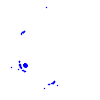
Particle: electron